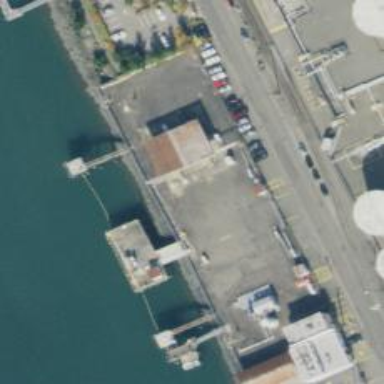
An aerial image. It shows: Footway leading to man-made pier.